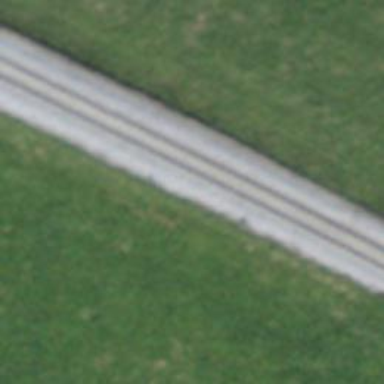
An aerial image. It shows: Narrow gauge railway with electrified contact lines.